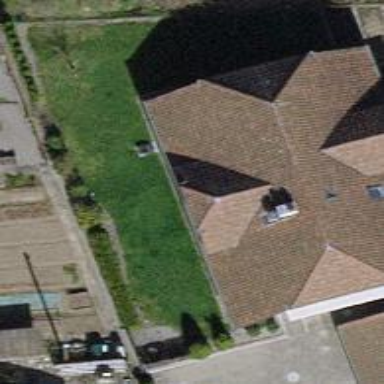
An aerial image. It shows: Building with tile roof.